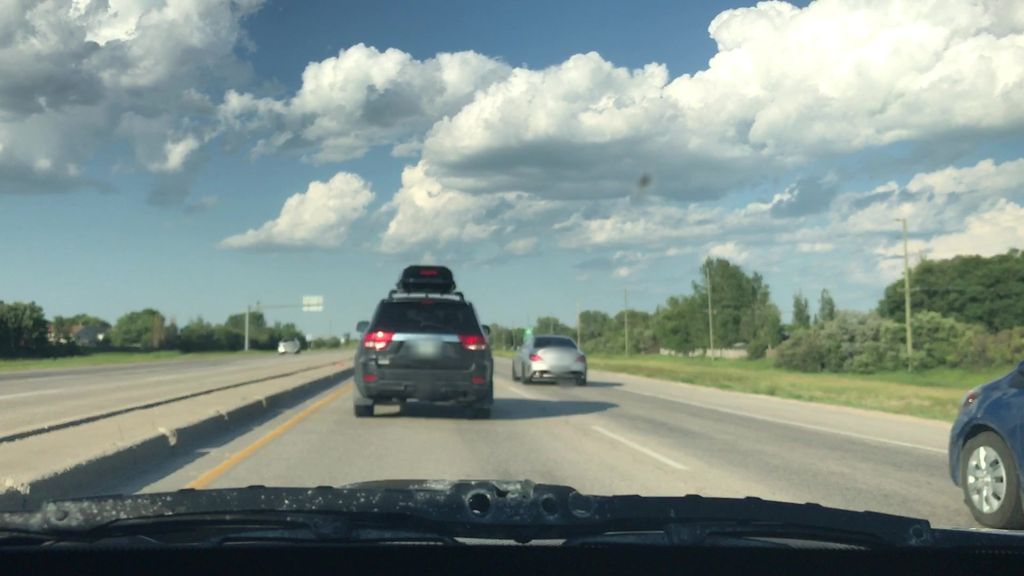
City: winnipeg